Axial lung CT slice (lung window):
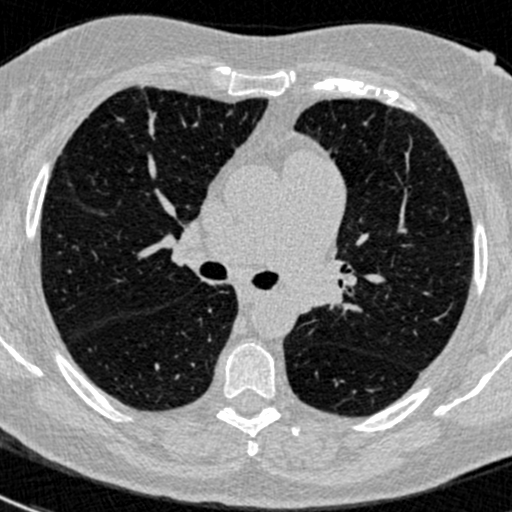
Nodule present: no